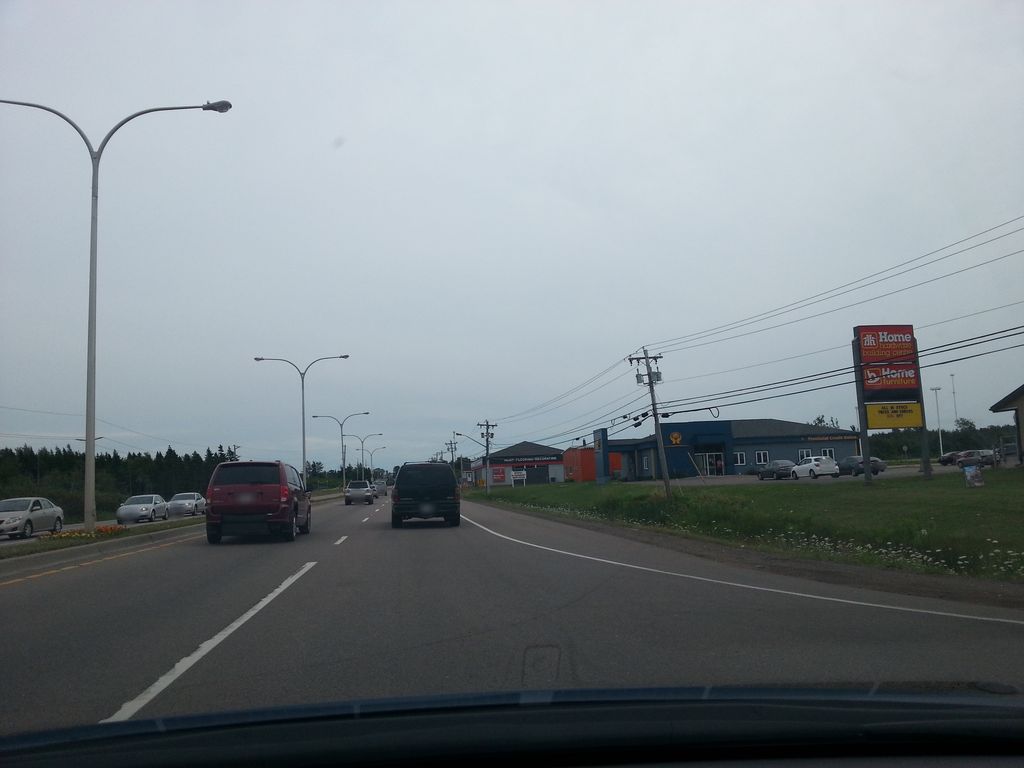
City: charlottetown